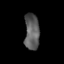
Tissue: lung
Cell type: T cells
Senescence score: 0.1935
Nuclear area (px): 526
Mean DAPI intensity: 92.656